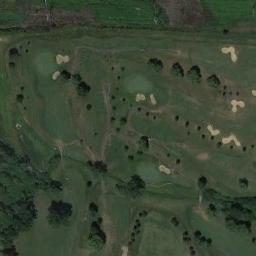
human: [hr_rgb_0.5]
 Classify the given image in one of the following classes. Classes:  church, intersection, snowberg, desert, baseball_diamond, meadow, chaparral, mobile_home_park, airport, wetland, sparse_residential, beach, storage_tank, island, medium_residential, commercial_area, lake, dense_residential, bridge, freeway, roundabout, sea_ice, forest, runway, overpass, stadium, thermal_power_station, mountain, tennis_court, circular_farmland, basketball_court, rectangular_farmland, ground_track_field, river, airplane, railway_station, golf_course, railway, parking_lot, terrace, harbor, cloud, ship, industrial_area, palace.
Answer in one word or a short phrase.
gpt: golf_course